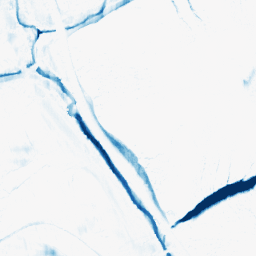
Category: morphological
Decomposition family: morphological_ellipse
Decomposition parameters: operation: closing
width: 20
height: 5
Upsampling method: bicubic
Upsampling parameters: scale: 8
Upsampling scale: 8